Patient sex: M
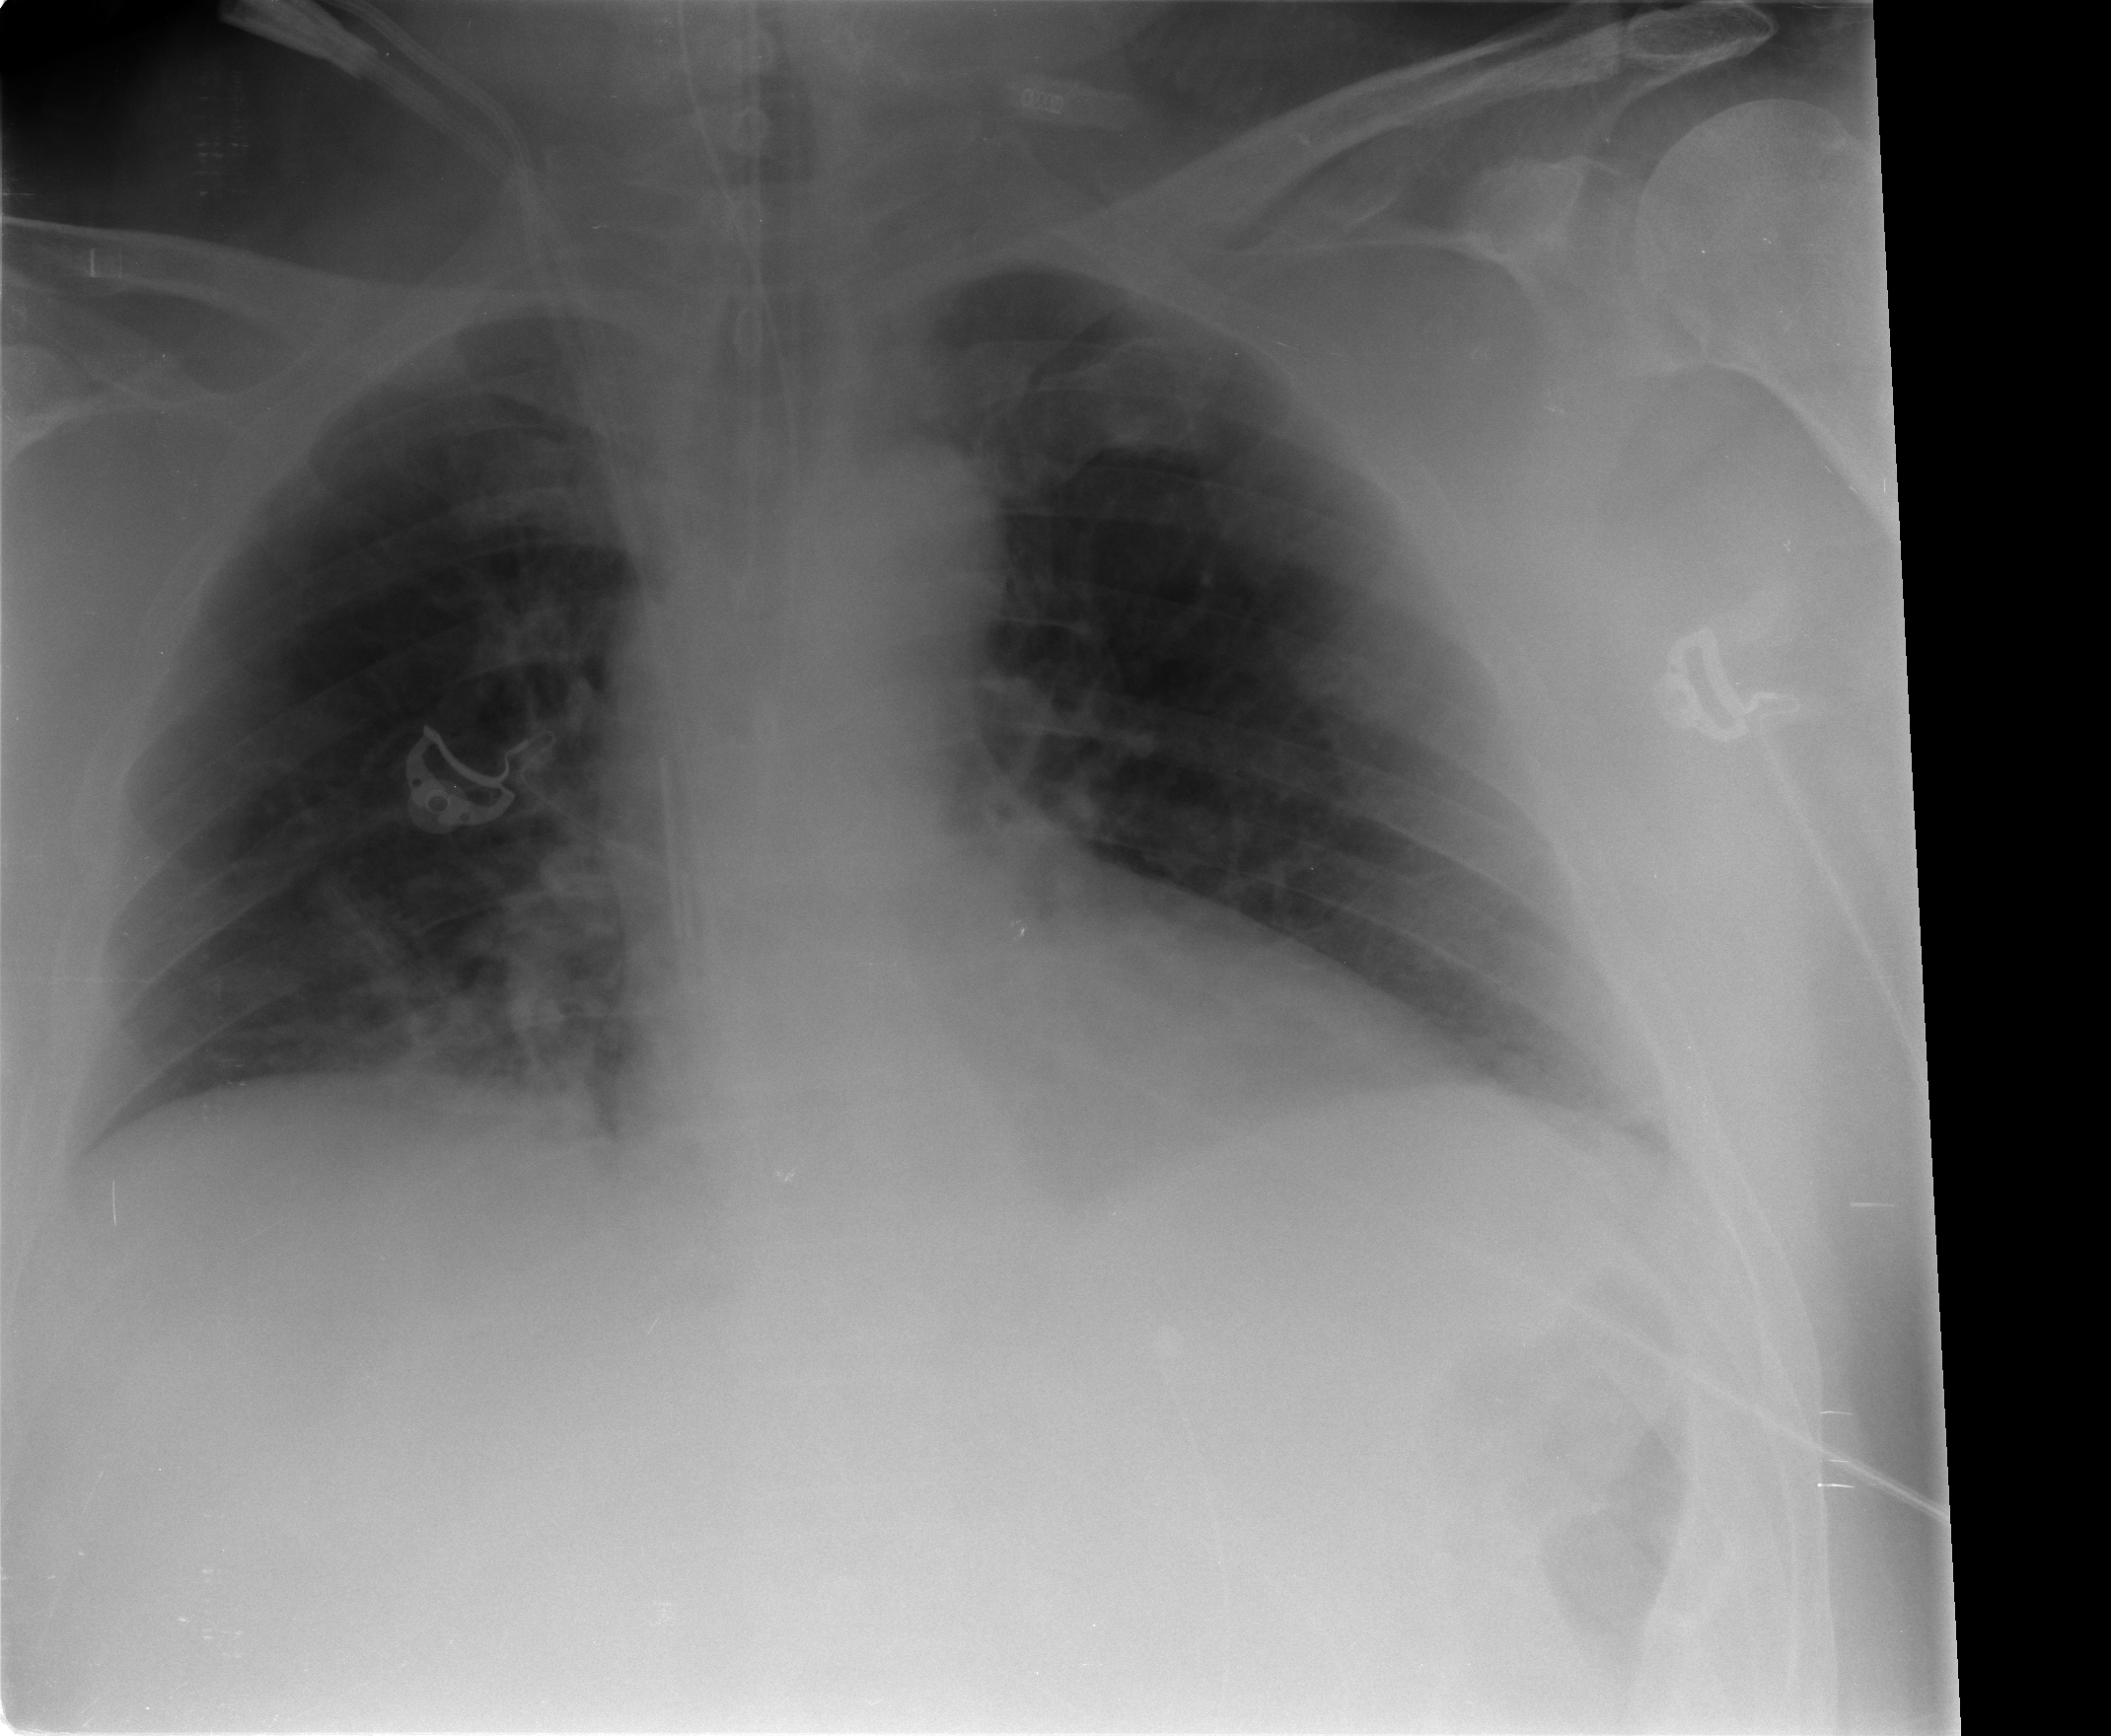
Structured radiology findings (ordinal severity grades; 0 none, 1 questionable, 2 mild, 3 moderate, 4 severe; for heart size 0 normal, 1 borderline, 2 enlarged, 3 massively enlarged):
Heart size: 0
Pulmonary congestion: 0
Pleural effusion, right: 0
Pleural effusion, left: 0
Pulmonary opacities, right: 0
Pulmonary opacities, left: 0
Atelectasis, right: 2
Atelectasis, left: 2